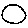
Label: circle